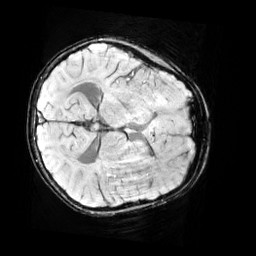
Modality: SWI
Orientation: axial
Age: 11
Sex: male
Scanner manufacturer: siemens
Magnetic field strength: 3 T
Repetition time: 0.027 s
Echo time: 0.02 s